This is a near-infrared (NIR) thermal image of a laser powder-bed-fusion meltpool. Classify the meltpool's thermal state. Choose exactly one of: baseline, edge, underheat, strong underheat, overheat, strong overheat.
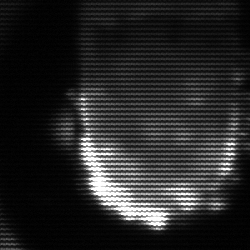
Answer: baseline